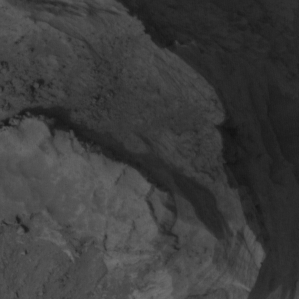
Label: non_frost